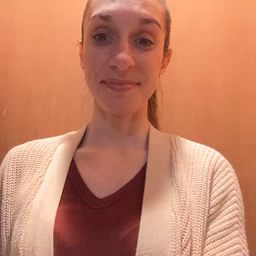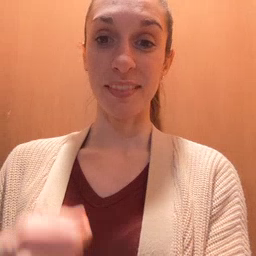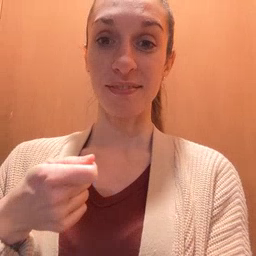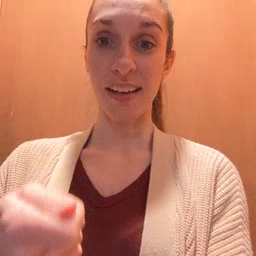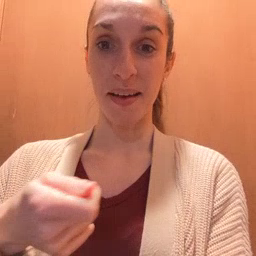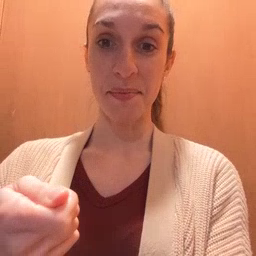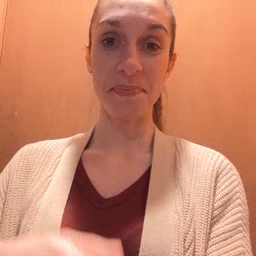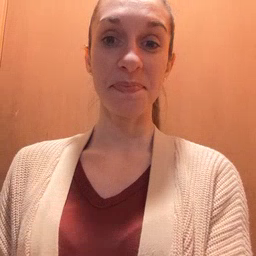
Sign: vacuum